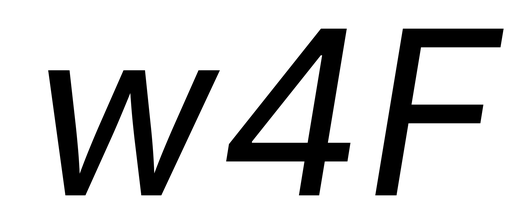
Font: Inter-Italic_Italic